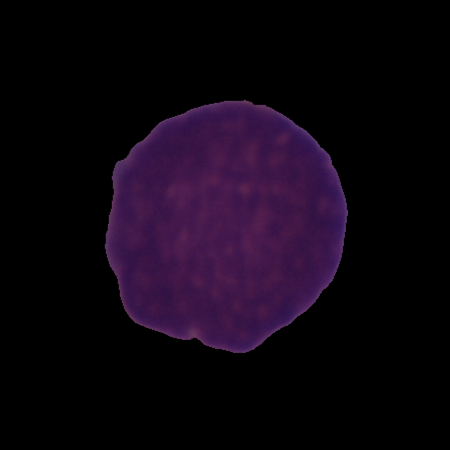
Label: cancer